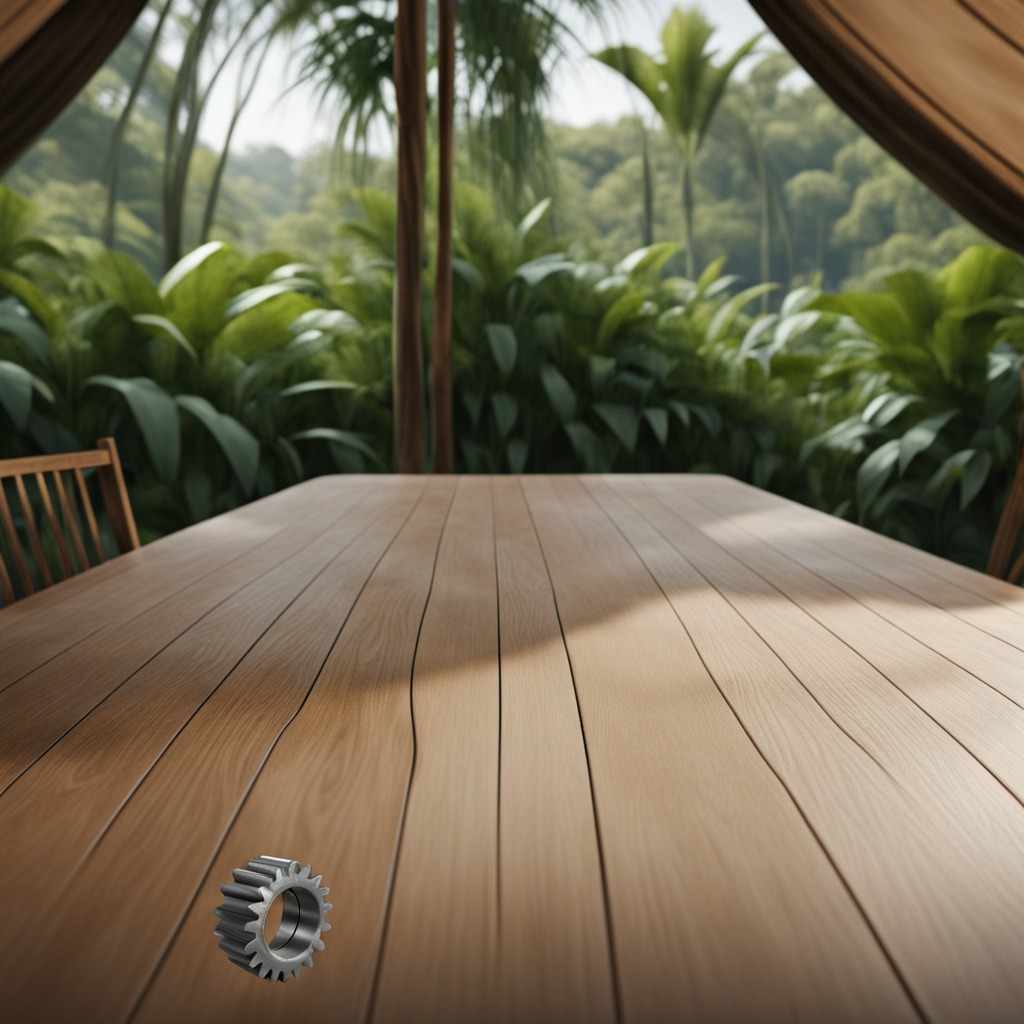
A steel gear with teeth is lying on the wooden table inside a jungle field workshop tent humid ambient light worn but